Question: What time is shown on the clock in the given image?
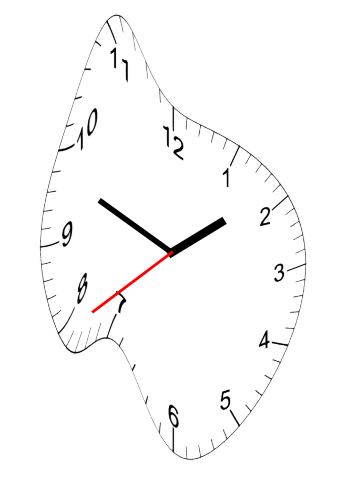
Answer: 01:48:39